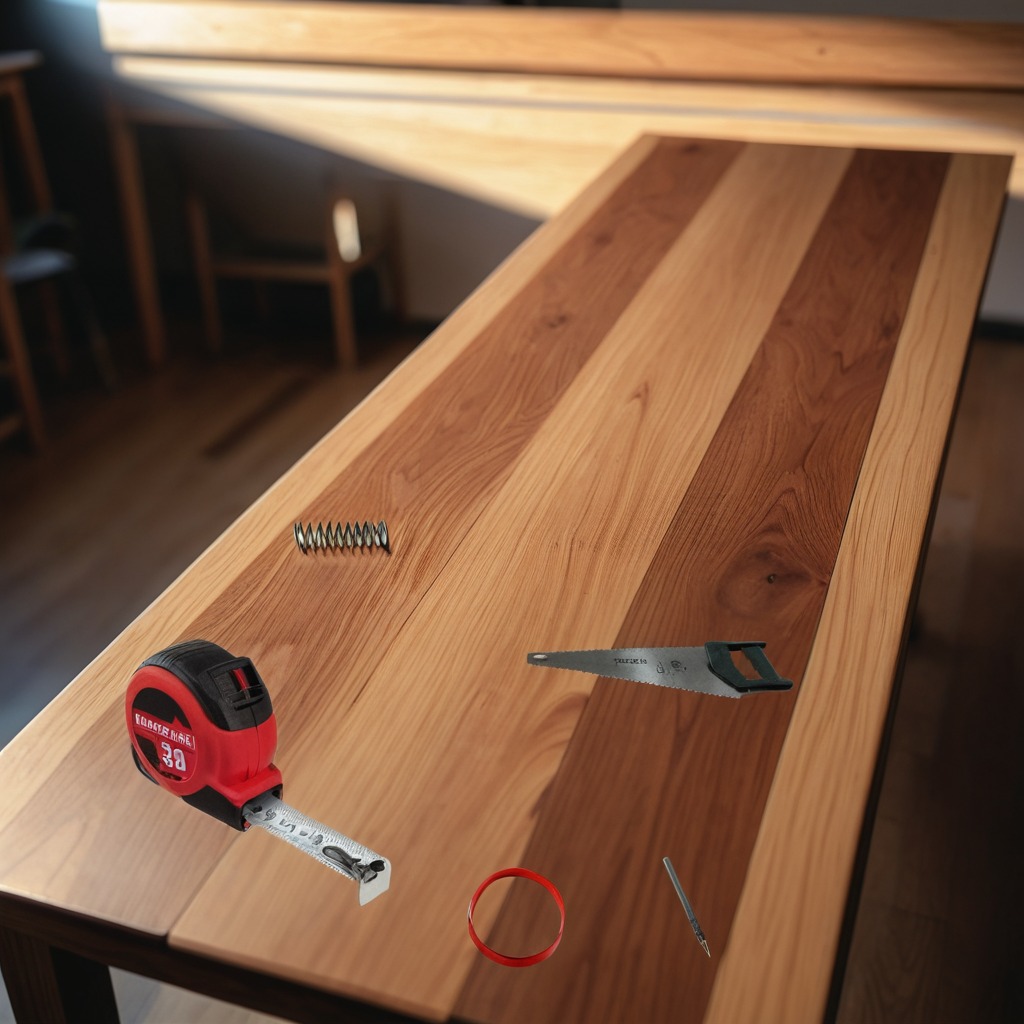
A rubber Oring, a measuring tape, an iron nail, a coiled metal spring, and a handheld metal saw are lying on a wooden table.